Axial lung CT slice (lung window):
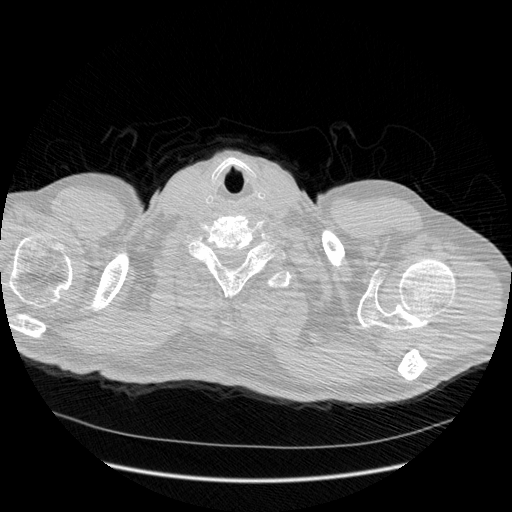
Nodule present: no